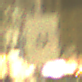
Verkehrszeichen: AnkuendigungOderFortsetzungUmleitungOhnePfeilsymbol
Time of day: Night
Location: Outdoor (Urban)
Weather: Overcast
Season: NotSpecified
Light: Artificial